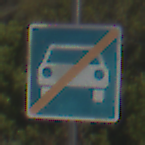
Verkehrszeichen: EndeKraftfahrstrasse
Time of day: MorningAfternoon
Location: Outdoor (Nature)
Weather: Clear
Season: NotSpecified
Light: Natural